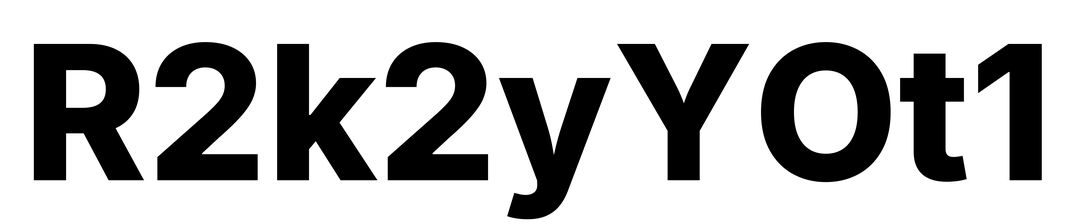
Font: Inter_ExtraBold